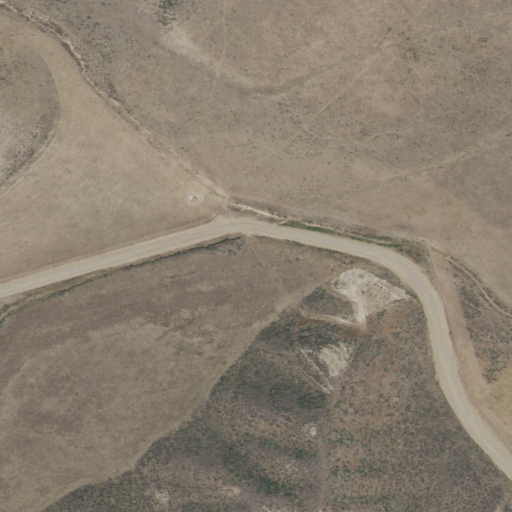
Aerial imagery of valley in Idaho named Side Canyon containing shrub, grassland, and open development